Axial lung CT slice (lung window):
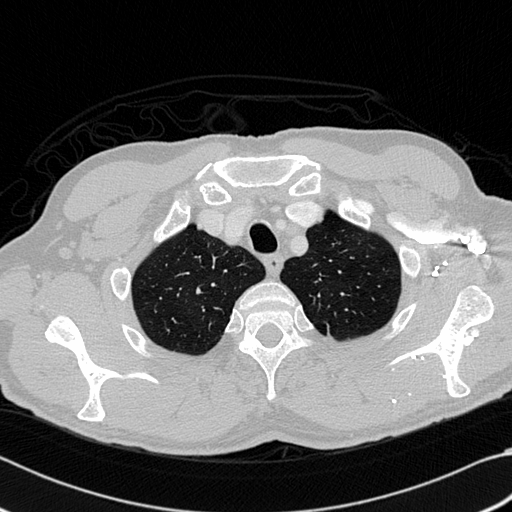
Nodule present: no